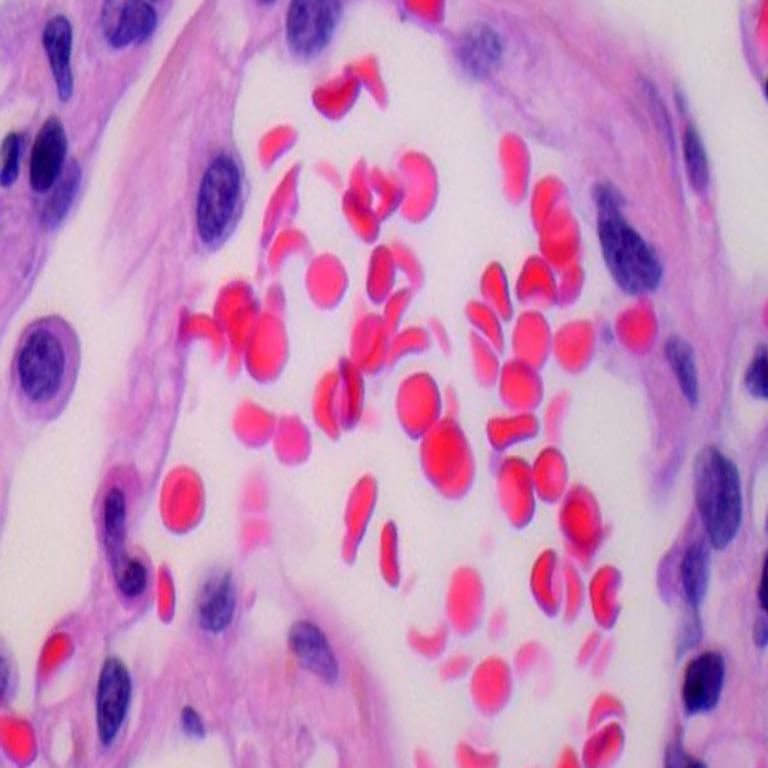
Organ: lung
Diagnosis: benign